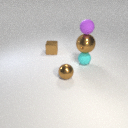
small brown metal sphere in front of small brown metal cube